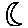
Label: moon